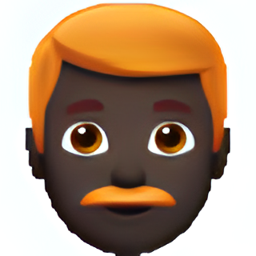
Name: man red haired dark skin tone
Emoji: 👨🏿‍🦰
Group: People & Body
Sub-group: person